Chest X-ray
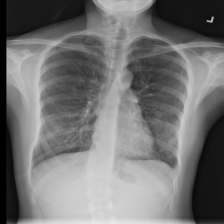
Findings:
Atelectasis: negative
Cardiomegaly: negative
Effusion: negative
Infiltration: negative
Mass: negative
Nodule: negative
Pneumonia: negative
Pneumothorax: negative
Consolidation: negative
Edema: negative
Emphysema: negative
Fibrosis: negative
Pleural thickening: negative
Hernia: negative